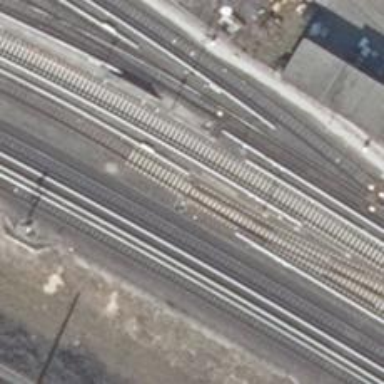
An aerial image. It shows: Railway switch.